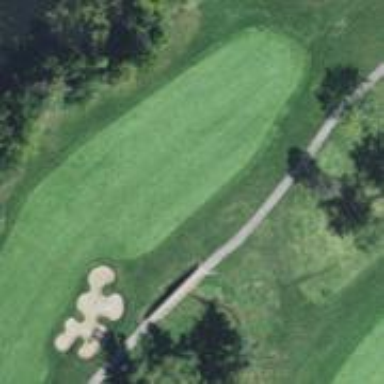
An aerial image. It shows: Golf fairway surrounded by grass.